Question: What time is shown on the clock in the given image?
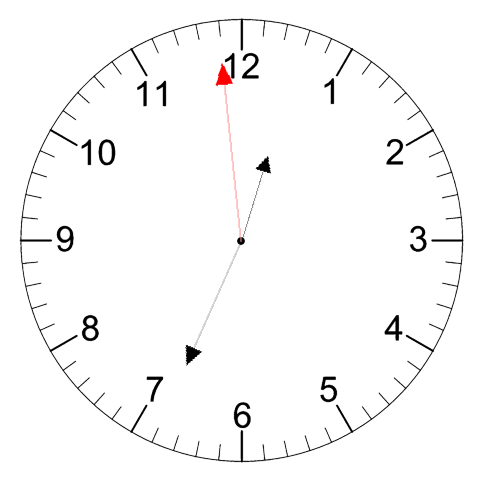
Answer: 12:33:59